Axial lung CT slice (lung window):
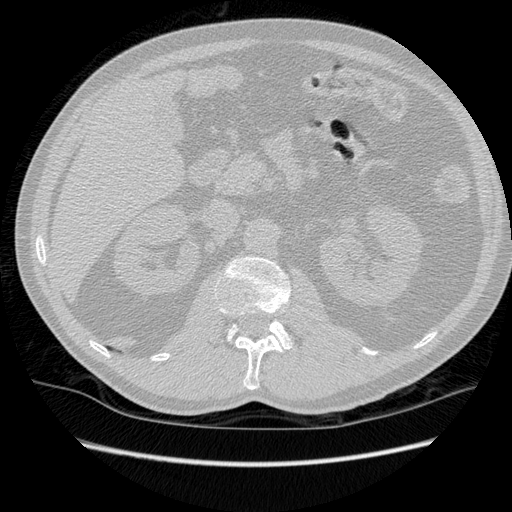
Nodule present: no